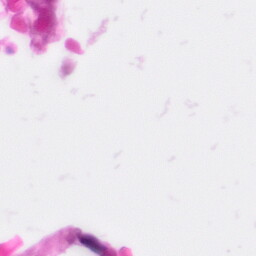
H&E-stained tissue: Pancreatic